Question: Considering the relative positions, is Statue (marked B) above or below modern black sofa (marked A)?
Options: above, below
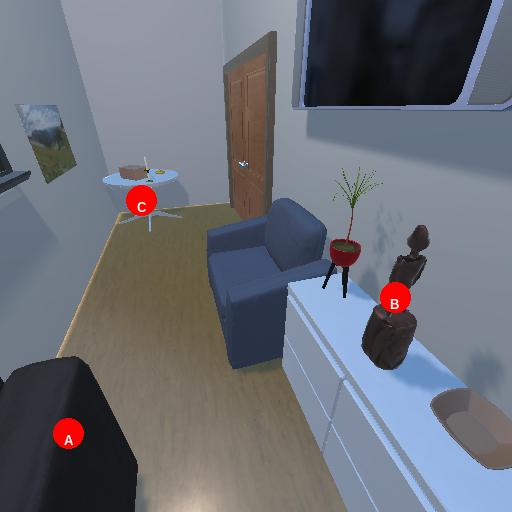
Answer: above